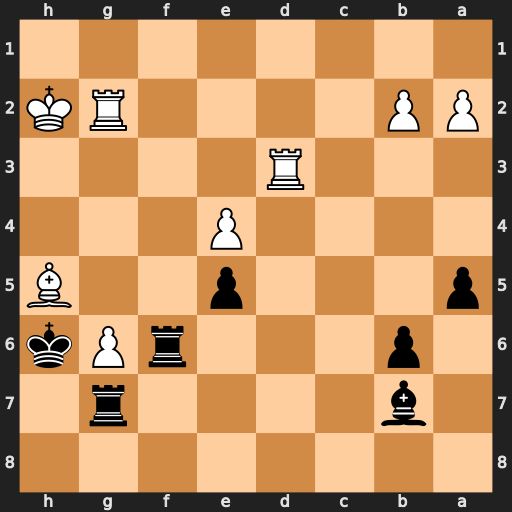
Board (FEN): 8/1b4r1/1p3rPk/p3p2B/4P3/3R4/PP4RK/8
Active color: b
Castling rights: -
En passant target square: -
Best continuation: Bxe4 Rh3 Bxg2